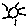
Label: sun